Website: macys
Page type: billing-address
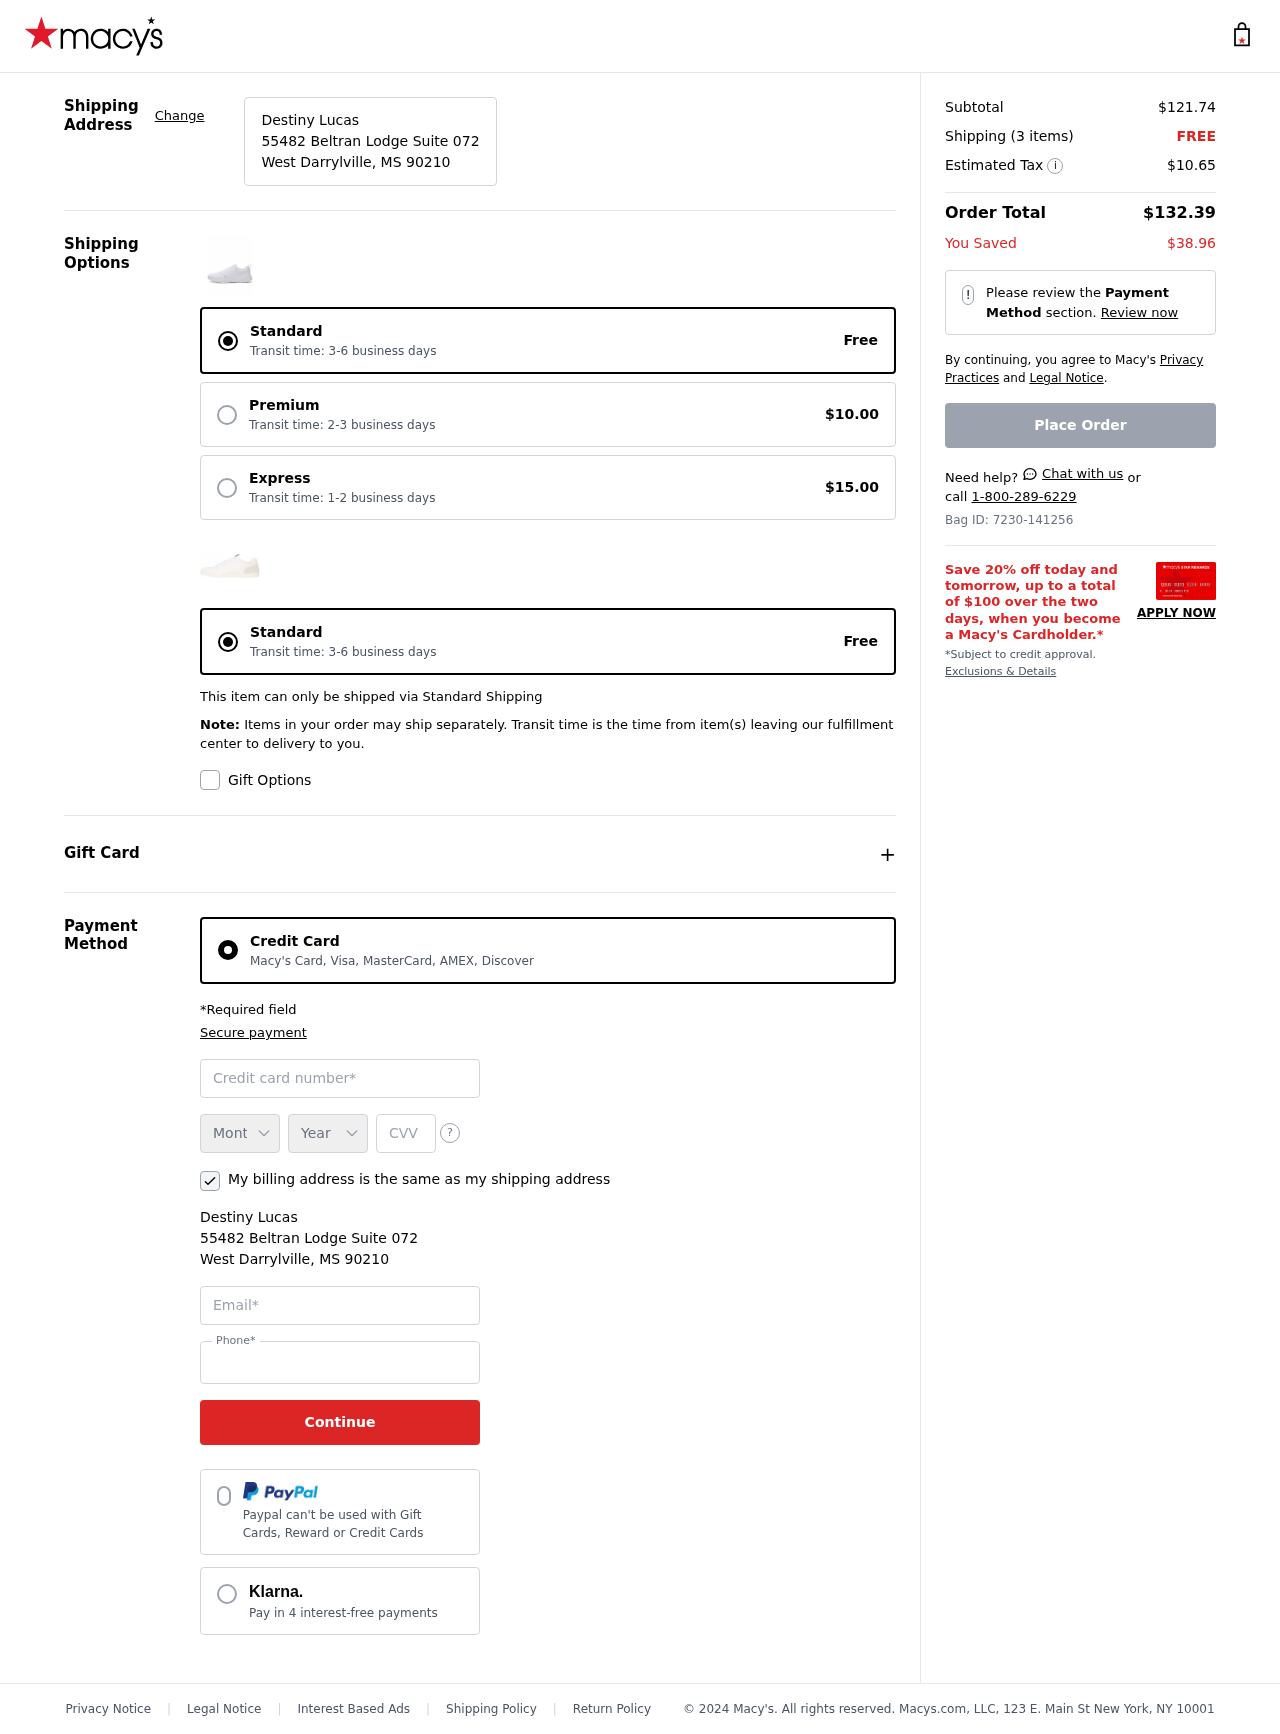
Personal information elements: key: PII_CARD_CVV
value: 801
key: PII_CARD_EXPIRY_MONTH
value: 03
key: PII_CARD_EXPIRY_YEAR
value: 27
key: PII_CARD_NUMBER
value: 6523 7230 5549 2377
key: PII_CITY_STATE_ZIP
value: West Darrylville, MS 90210
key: PII_EMAIL
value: destiny.lucas@gmail.com
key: PII_FULLNAME
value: Destiny Lucas
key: PII_PHONE
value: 4517531324
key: PII_STREET
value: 55482 Beltran Lodge Suite 072
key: PII_FULLNAME2
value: Destiny Lucas
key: PII_CITY
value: West Darrylville
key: PII_STATE_ABBR
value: MS
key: PII_POSTCODE
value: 90210
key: PII_POSTCODE_FULL
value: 90210
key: PII_CITY_STATE
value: West Darrylville, MS
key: PII_POSTCODE_NUMERIC
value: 90210
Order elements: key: ORDER_SUBTOTAL
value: $121.74
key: ORDER_NUM_ITEMS
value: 3
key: ORDER_SHIPPING_COST
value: FREE
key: ORDER_TAX
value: $10.65
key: ORDER_TOTAL
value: $132.39
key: ORDER_SAVINGS
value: $38.96
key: ORDER_ID
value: Bag ID: 7230-141256